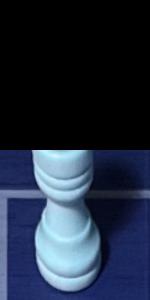
Label: Rook_White